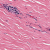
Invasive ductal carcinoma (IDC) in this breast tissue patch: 0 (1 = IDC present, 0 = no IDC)